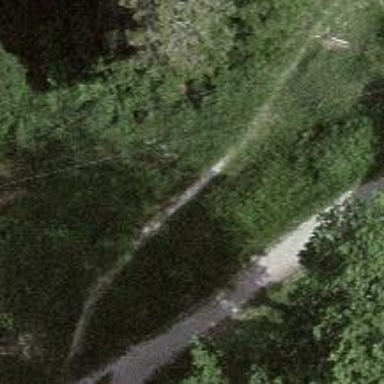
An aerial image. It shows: Path.